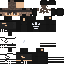
A male human skin with dark skin, wearing brown bald dressed in a black hoodie and black pants, featuring a closed mouth.